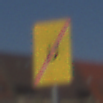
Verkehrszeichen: EndeUmleitung
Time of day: MorningAfternoon
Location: Outdoor (Urban)
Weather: Clear
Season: NotSpecified
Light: Natural